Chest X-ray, PA view. Patient: 22 years old, sex F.
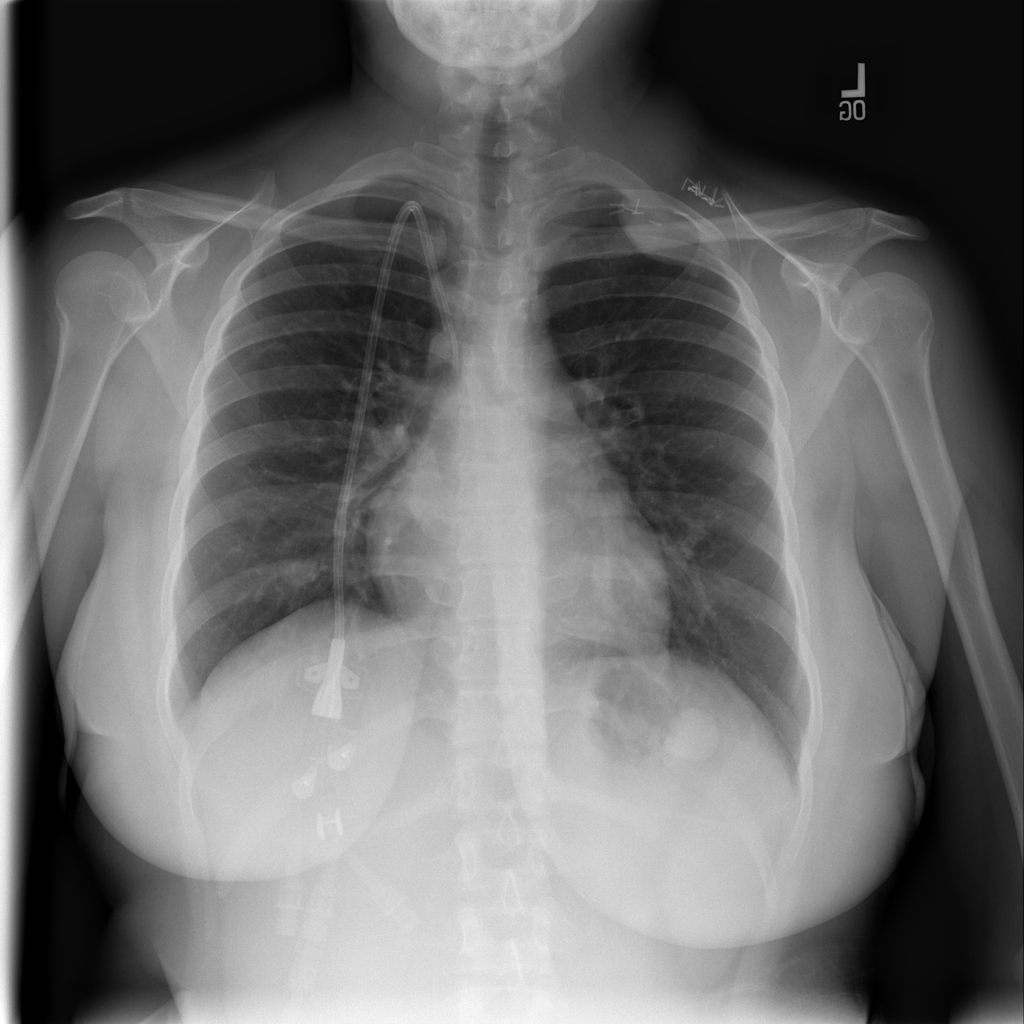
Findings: Mass, Nodule